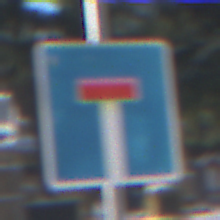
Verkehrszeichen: Sackgasse
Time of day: MorningAfternoon
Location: Outdoor (Special)
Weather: Clear
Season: Winter
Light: Natural